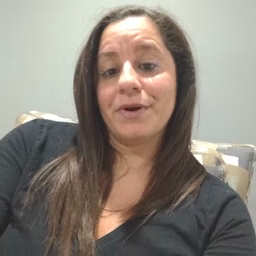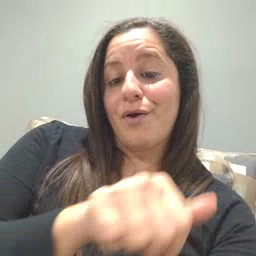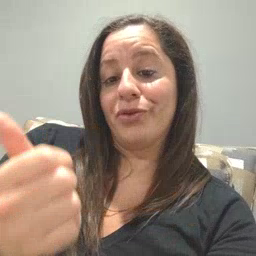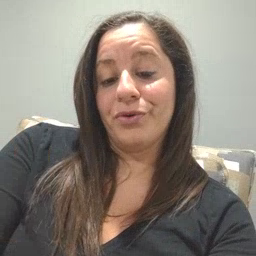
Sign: another